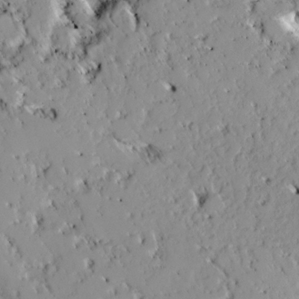
Label: non_frost